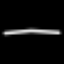
Label: line